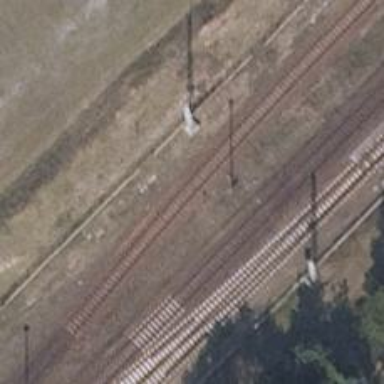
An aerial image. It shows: Railway signal.